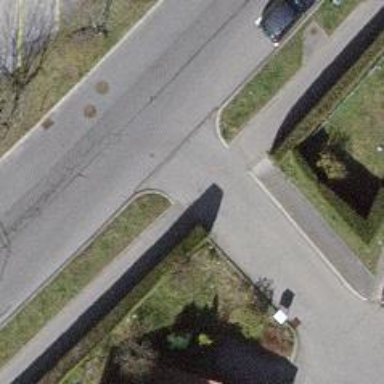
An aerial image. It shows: Unmarked crossing on asphalt footway.